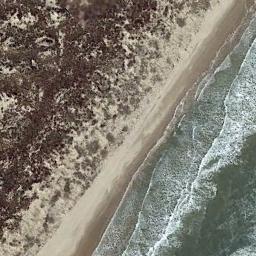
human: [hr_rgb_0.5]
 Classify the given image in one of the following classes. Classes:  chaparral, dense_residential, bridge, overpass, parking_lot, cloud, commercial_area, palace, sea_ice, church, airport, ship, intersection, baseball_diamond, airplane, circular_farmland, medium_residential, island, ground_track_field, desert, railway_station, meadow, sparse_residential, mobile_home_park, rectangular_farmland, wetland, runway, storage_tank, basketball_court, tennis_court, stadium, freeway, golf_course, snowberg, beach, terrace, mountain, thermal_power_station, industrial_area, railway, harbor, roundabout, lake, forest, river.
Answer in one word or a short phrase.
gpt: beach